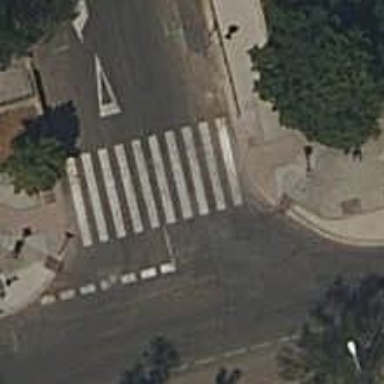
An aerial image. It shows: Crossing on the road.